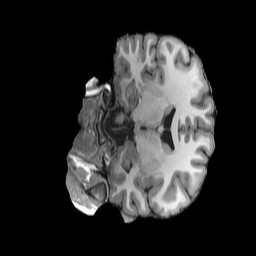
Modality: T1w
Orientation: coronal